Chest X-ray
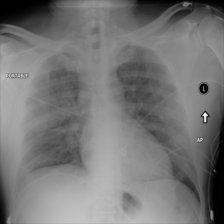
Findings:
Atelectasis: negative
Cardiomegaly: negative
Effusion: negative
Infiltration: negative
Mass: negative
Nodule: negative
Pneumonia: negative
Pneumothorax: negative
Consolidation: negative
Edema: negative
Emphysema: negative
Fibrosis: negative
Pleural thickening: negative
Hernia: negative